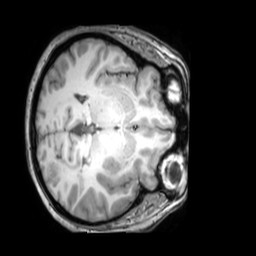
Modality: T1w
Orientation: axial
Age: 41
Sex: female
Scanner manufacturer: philips
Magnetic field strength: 3 T
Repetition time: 0.009891 s
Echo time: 0.004603 s